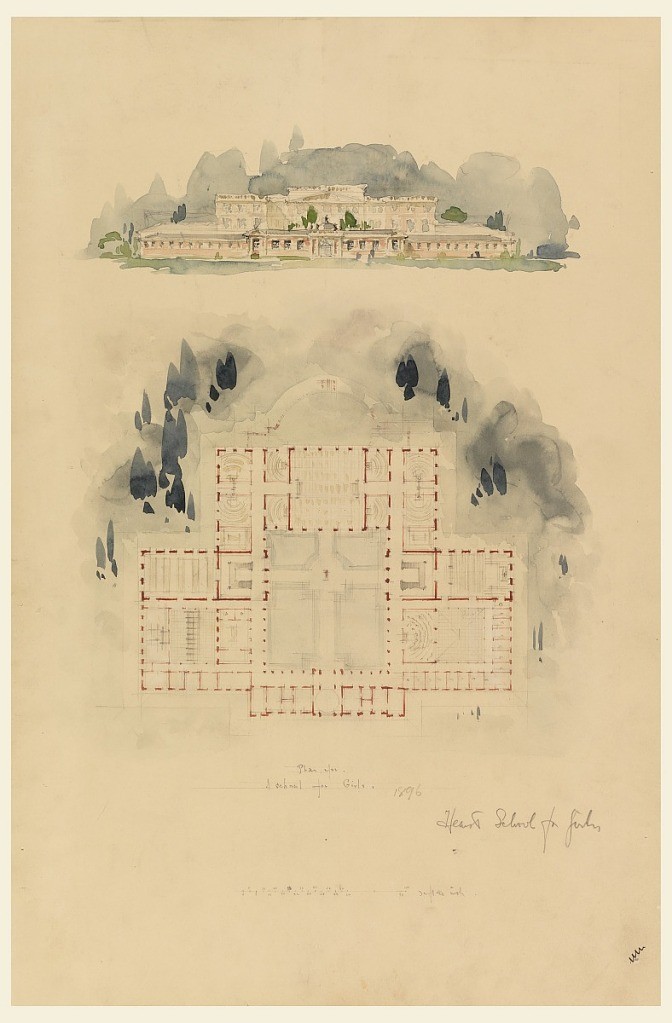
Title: Elevation and Plan of the Hearst School for Girls, Washington, D.C.
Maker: Whitney Warren Jr., American, 1864–1943
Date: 1896
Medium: Graphite, brush and watercolor on cream cardboard
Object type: Drawing
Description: Above, elevation and below, plan of school. Scale below.